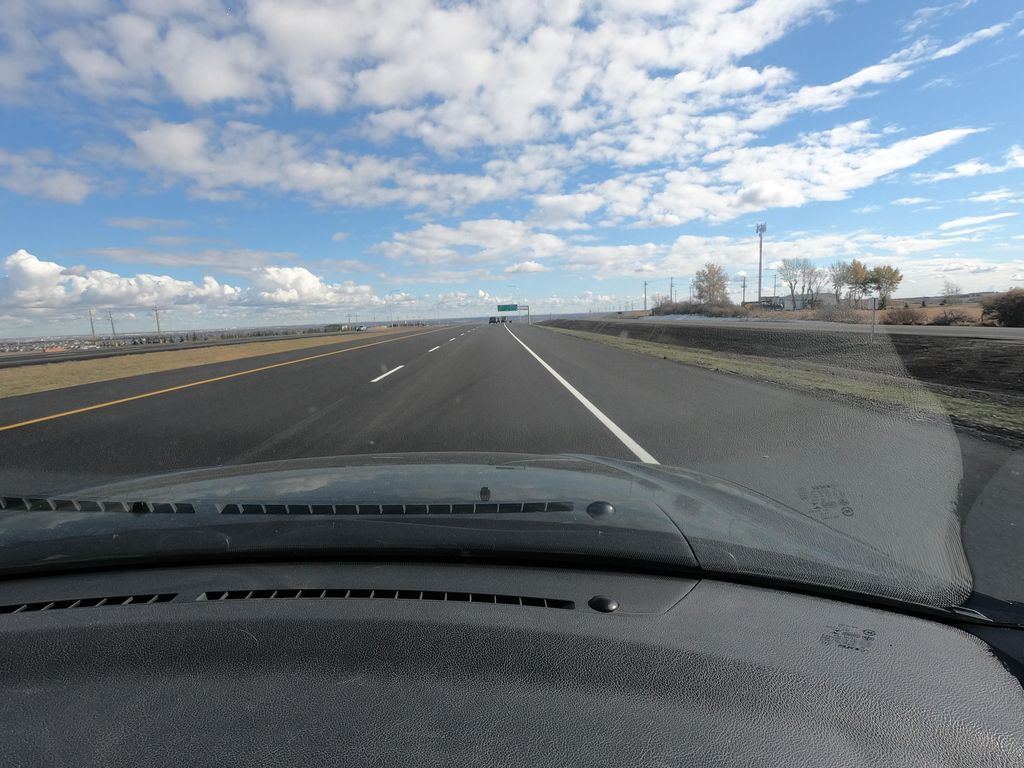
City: calgary